Aerial crown-view tile of a tropical tree (Barro Colorado Island, Panama), acquired 20240813:
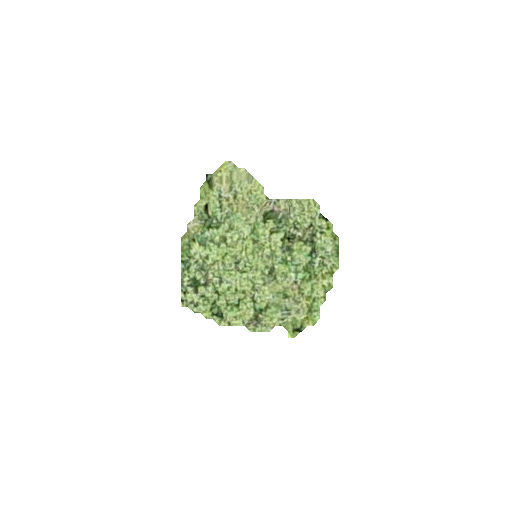
Species: Aiouea montana
GBIF accepted scientific name: Aiouea montana
Crown area: 29.66 m²